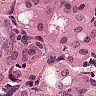
Metastatic tissue present: yes